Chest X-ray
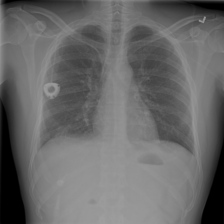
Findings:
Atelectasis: negative
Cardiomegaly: negative
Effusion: negative
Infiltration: positive
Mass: negative
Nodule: negative
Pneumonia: negative
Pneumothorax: negative
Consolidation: negative
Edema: negative
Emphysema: negative
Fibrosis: negative
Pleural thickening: negative
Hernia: negative